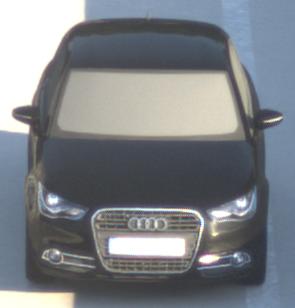
Make: Audi
Model: A1 Sportback 1.2 TFSI
Detailed model: A1 (8X) Sportback
Model produced from: 2012/03
Model produced until: 2014/11
Doors: 5
Color: black
Road condition: dry road
Daytime: sunrise or sunset
Contrast: medium contrast